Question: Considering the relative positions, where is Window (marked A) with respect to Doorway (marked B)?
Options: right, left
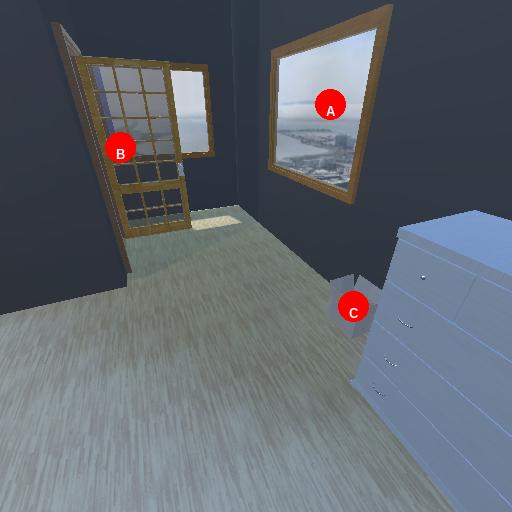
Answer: right